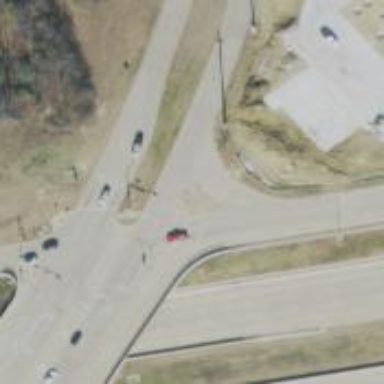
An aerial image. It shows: Secondary link road.